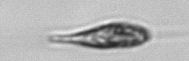
Label: Euglena